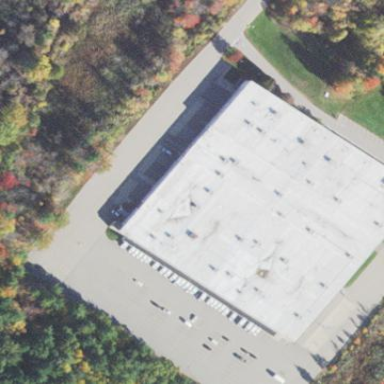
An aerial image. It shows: Industrial building.